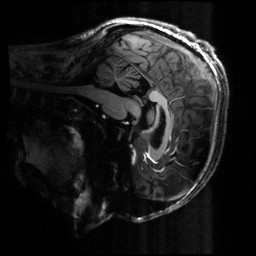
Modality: T1w
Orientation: sagittal
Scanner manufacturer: siemens
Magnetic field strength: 6.98 T
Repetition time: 2.3 s
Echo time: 0.00273 s